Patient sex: M
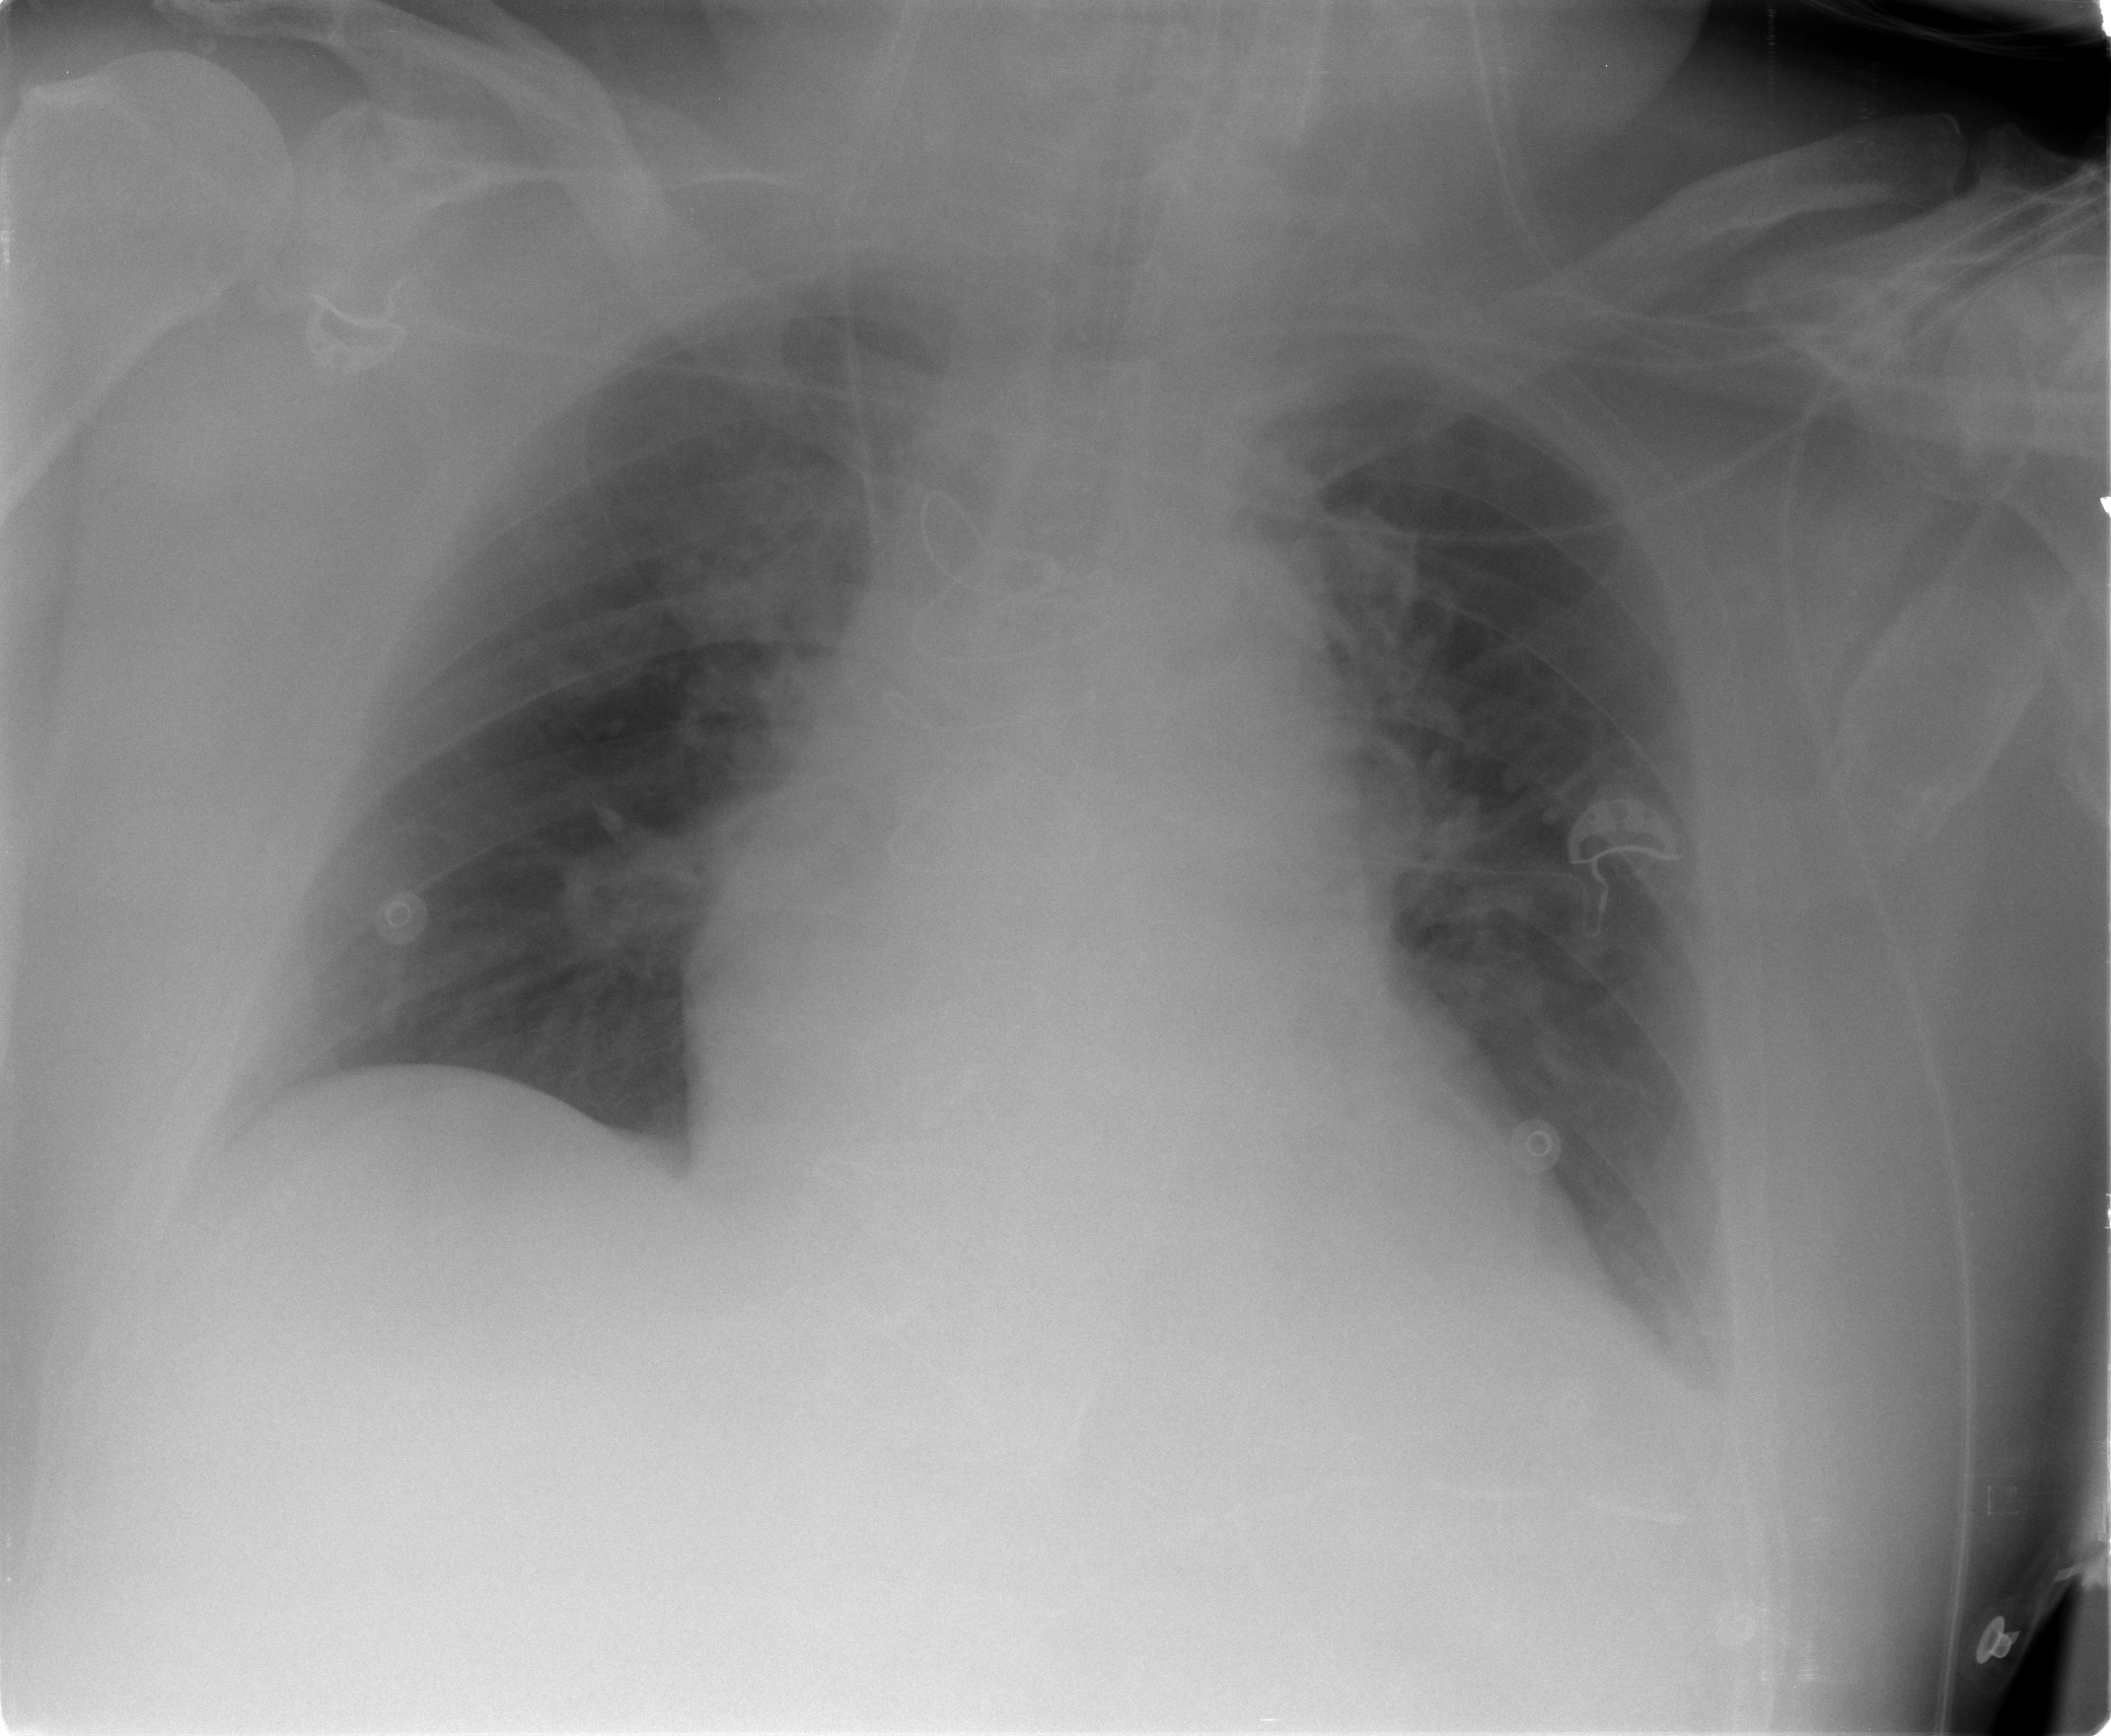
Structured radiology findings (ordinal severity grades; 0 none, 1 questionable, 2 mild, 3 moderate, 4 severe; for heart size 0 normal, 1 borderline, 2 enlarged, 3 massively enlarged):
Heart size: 2
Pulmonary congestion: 0
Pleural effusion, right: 0
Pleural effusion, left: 1
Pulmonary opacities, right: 0
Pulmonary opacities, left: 0
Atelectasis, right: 0
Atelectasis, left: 0